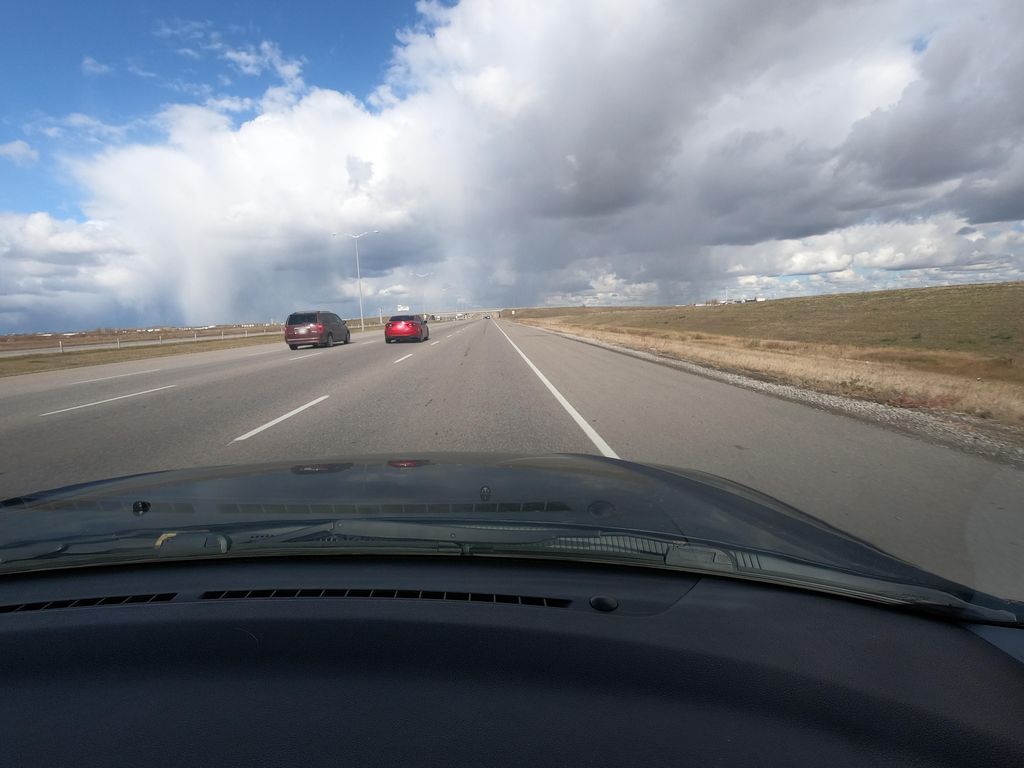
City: calgary